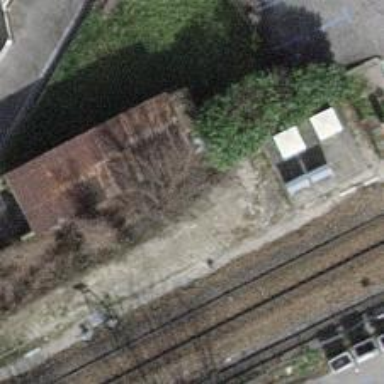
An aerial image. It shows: Shed.